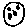
Label: moon